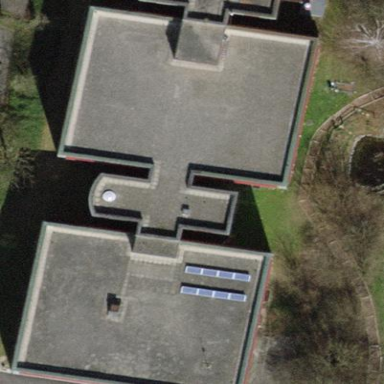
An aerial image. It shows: School building.